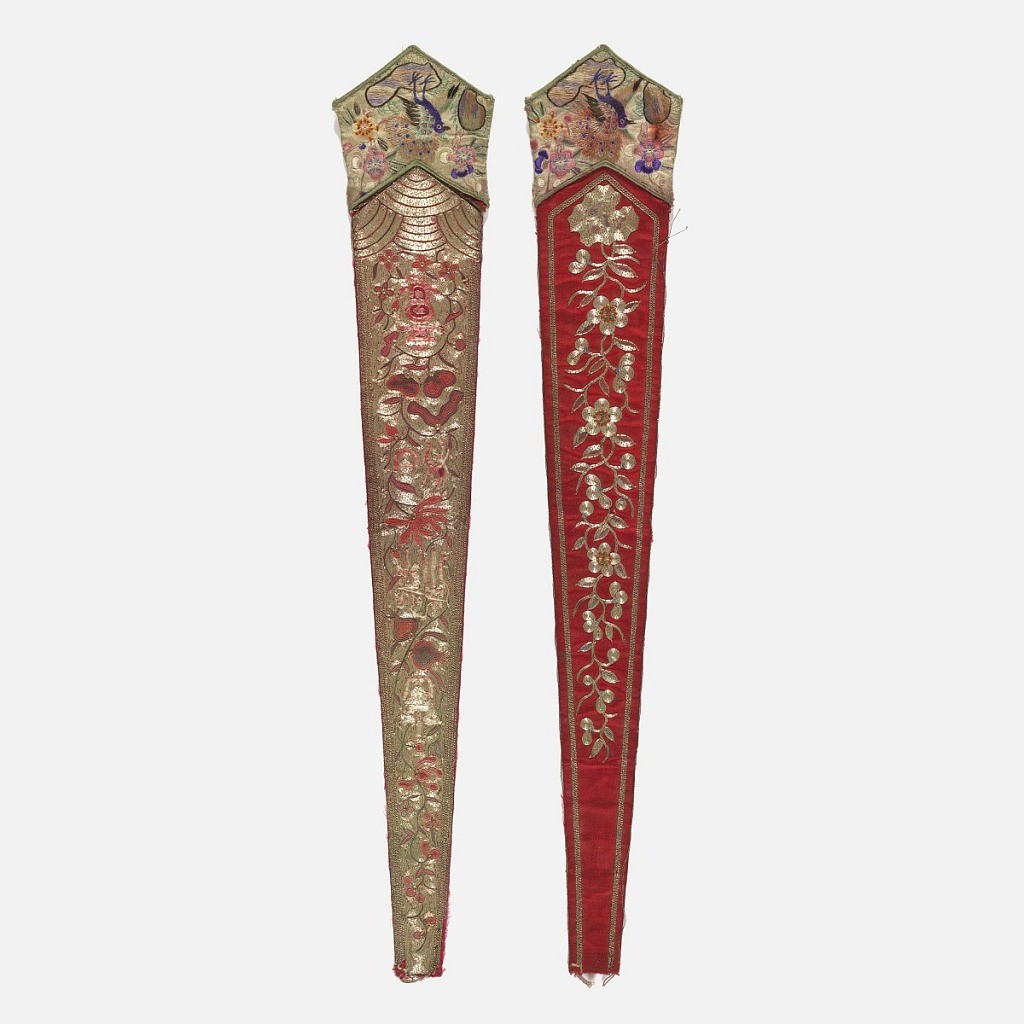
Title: Panel for a fan case
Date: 19th century
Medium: silk, metallic yarns Technique: embroidered in couching, satin, and chain stitches on satin weave
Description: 1942-7-9-a: Long panel of red satin with floral design embroid...;     1942-7-9-b: Long panel for a fan case. Completely covered with...